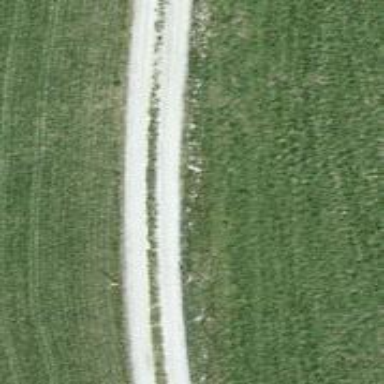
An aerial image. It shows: Gravel track with grade4 track type.